Interaction volume radius: 10 \u00c5
Interaction volume height: 45 \u00c5
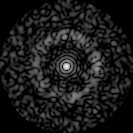
Disorder parameter: 0.8375